Question: I'm working on a React Native app and for some reason it started only rendering in iPhone 4S dimensions. The issue started happening when I upgraded a bunch of packages and messed with the Info.plist, project.pbxproj, and *.xcscheme a bit (too much it seems).
Here's a screenshot on an iPhone 6:

When I run it on a 4S it looks normal.
Any ideas?
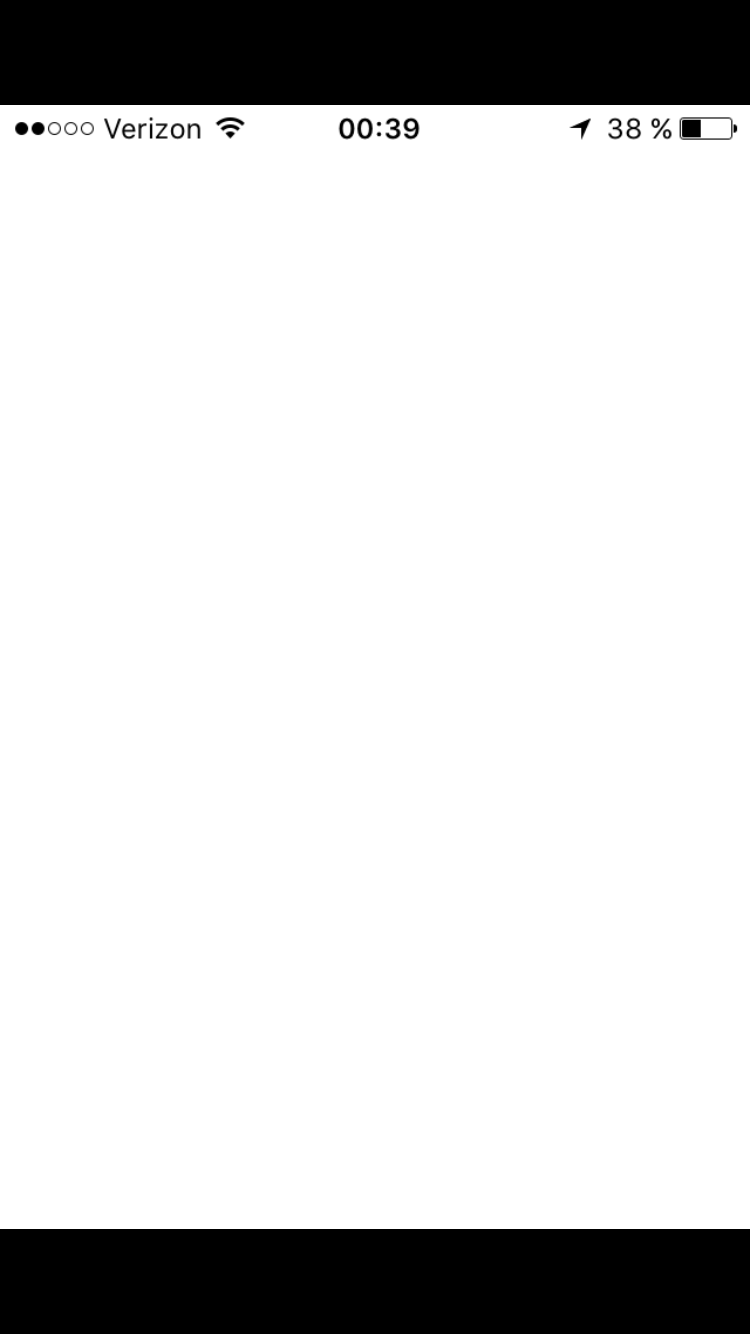
Answer: As someone mentioned this happens when 'Launch Screen File' is empty. Verify in XCode under the 'General' section that 'Launch Screen File' is not empty:
<URL>